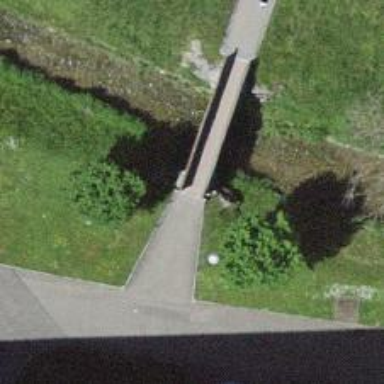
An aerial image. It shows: Footway on bridge.